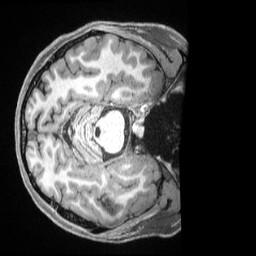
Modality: T1w
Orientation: axial
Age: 18
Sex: female
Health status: ill
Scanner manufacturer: siemens
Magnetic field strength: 3 T
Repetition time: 2.5 s
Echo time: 0.00181 s